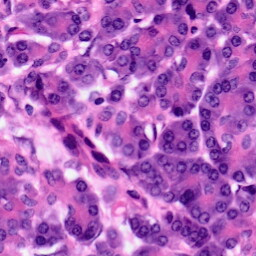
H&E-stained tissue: Pancreatic